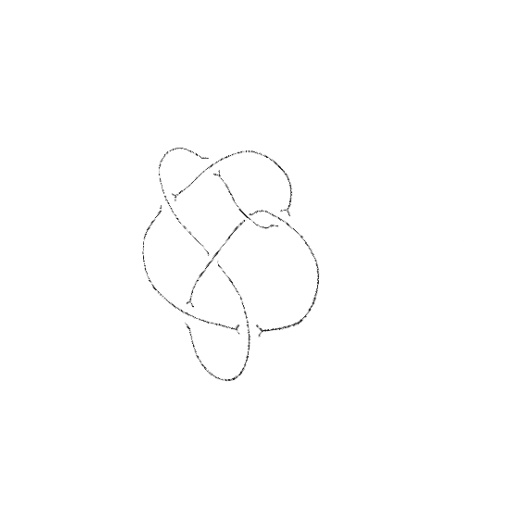
Crossing number: 7